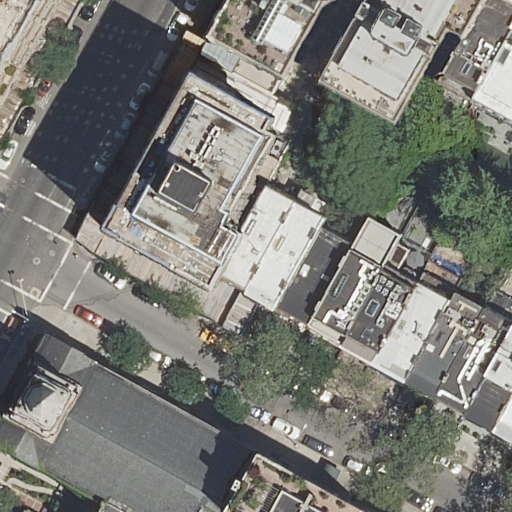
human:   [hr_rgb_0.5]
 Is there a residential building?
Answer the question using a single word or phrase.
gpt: yes

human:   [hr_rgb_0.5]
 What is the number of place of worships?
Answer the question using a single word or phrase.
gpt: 1

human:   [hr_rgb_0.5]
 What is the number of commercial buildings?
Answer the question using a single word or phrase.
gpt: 0

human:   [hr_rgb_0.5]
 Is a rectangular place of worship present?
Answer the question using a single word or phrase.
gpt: no

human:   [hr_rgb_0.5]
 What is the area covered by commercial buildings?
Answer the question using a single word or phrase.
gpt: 0m2

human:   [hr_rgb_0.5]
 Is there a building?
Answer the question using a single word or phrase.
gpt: yes

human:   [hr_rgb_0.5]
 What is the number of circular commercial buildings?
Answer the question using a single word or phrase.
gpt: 0

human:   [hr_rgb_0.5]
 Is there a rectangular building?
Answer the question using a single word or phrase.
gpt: yes

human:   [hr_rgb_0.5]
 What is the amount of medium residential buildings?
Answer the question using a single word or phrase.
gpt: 10

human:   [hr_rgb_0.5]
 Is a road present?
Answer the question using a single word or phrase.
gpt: yes

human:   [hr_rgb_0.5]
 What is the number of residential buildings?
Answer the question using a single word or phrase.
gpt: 17

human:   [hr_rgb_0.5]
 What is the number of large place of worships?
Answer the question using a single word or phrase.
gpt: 0

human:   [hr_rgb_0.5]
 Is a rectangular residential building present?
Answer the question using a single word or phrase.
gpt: yes

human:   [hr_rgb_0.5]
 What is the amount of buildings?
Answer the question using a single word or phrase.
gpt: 18

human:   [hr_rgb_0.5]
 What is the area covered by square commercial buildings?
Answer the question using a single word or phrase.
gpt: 0m2

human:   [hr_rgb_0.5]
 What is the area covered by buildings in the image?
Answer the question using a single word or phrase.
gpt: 5068m2

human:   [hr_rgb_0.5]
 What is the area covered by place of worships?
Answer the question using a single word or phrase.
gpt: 423m2

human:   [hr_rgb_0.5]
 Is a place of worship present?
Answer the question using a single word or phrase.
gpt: yes

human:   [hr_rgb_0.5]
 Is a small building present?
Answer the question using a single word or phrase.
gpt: yes

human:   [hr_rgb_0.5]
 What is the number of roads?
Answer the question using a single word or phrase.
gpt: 2

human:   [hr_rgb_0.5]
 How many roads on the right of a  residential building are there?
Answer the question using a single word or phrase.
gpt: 2

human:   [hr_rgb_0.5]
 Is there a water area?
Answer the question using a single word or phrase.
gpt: no

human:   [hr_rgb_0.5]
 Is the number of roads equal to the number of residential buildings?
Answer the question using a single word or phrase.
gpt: no

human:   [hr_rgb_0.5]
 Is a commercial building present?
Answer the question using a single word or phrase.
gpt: no

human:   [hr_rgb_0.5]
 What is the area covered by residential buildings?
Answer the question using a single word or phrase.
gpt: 4644m2

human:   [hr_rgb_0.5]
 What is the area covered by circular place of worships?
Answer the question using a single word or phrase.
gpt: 0m2

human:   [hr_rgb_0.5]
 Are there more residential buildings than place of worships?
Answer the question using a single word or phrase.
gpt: yes

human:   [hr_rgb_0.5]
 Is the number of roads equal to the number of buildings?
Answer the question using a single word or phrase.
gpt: no

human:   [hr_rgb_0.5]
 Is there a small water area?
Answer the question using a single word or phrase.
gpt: no

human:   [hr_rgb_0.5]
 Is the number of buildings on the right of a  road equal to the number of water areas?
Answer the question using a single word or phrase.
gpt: no

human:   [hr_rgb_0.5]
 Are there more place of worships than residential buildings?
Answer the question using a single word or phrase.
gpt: no

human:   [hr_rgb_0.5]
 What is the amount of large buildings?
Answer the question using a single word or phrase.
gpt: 4

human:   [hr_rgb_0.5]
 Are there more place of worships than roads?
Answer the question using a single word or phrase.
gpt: no

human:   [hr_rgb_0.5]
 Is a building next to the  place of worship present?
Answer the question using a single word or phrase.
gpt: yes

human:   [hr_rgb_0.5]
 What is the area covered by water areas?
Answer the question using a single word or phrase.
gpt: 0m2

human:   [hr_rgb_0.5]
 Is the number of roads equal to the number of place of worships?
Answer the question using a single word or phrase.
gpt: no

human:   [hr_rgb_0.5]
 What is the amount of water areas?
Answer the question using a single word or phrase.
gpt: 0

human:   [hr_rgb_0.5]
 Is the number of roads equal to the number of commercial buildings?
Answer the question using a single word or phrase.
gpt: no

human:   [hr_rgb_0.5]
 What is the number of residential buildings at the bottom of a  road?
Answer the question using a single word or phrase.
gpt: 12

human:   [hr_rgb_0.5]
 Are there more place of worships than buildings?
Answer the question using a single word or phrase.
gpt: no

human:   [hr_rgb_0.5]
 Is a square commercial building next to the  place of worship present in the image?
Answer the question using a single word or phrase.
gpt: no

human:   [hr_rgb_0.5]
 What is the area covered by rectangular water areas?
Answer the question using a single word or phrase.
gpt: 0m2

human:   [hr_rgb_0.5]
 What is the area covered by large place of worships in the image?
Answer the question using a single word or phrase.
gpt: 0m2

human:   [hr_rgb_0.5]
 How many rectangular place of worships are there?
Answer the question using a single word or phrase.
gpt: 0

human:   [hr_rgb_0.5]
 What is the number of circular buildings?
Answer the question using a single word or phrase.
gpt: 0

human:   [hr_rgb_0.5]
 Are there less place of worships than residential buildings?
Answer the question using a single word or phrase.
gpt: yes

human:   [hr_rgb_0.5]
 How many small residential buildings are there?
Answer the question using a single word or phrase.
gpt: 3

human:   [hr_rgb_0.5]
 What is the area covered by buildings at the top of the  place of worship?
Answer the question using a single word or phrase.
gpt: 3835m2

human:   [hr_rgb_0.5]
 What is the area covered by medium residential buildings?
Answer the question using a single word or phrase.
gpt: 1528m2

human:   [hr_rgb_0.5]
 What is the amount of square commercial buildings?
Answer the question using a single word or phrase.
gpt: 0

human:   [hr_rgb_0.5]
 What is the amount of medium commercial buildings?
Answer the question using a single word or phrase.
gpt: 0

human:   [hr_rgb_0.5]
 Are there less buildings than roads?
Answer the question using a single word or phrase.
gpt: no

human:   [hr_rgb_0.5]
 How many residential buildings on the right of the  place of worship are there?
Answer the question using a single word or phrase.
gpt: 14

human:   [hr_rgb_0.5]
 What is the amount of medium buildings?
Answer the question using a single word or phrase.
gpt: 11

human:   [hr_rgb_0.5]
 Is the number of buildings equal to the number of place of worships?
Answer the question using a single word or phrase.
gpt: no

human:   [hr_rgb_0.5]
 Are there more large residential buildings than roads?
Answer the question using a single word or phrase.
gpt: yes

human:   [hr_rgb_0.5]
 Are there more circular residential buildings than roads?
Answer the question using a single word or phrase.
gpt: no

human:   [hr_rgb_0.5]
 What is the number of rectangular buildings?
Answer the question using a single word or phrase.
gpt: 10

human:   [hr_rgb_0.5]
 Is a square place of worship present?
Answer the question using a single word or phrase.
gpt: no

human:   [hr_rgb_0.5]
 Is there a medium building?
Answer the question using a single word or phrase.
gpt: yes

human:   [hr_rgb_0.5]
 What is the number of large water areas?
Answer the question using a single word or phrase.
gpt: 0

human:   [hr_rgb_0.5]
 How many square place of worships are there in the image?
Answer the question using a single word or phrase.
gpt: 0

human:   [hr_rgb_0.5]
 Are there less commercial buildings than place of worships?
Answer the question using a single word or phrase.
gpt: yes

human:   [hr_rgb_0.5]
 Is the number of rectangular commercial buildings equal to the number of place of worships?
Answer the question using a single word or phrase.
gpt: no